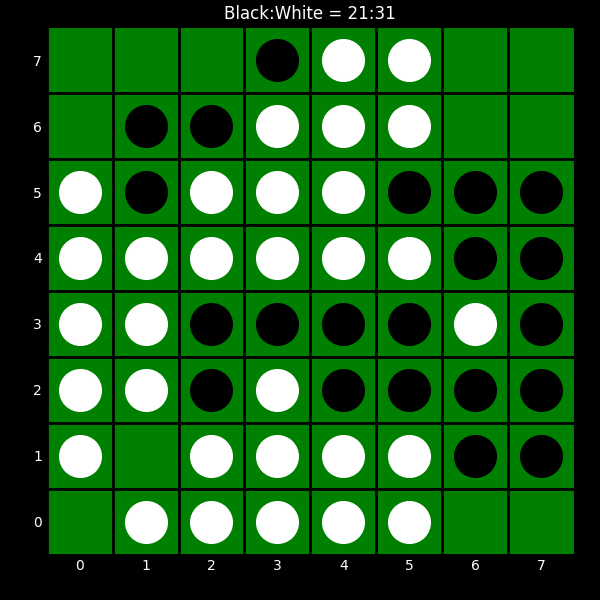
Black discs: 21
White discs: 31